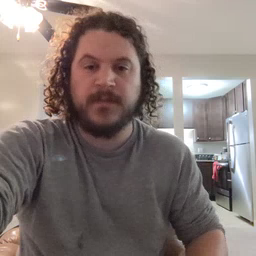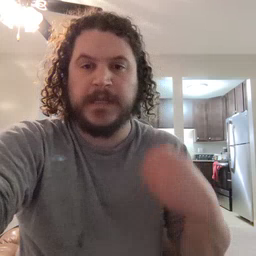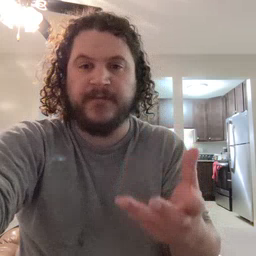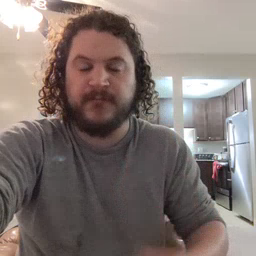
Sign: give